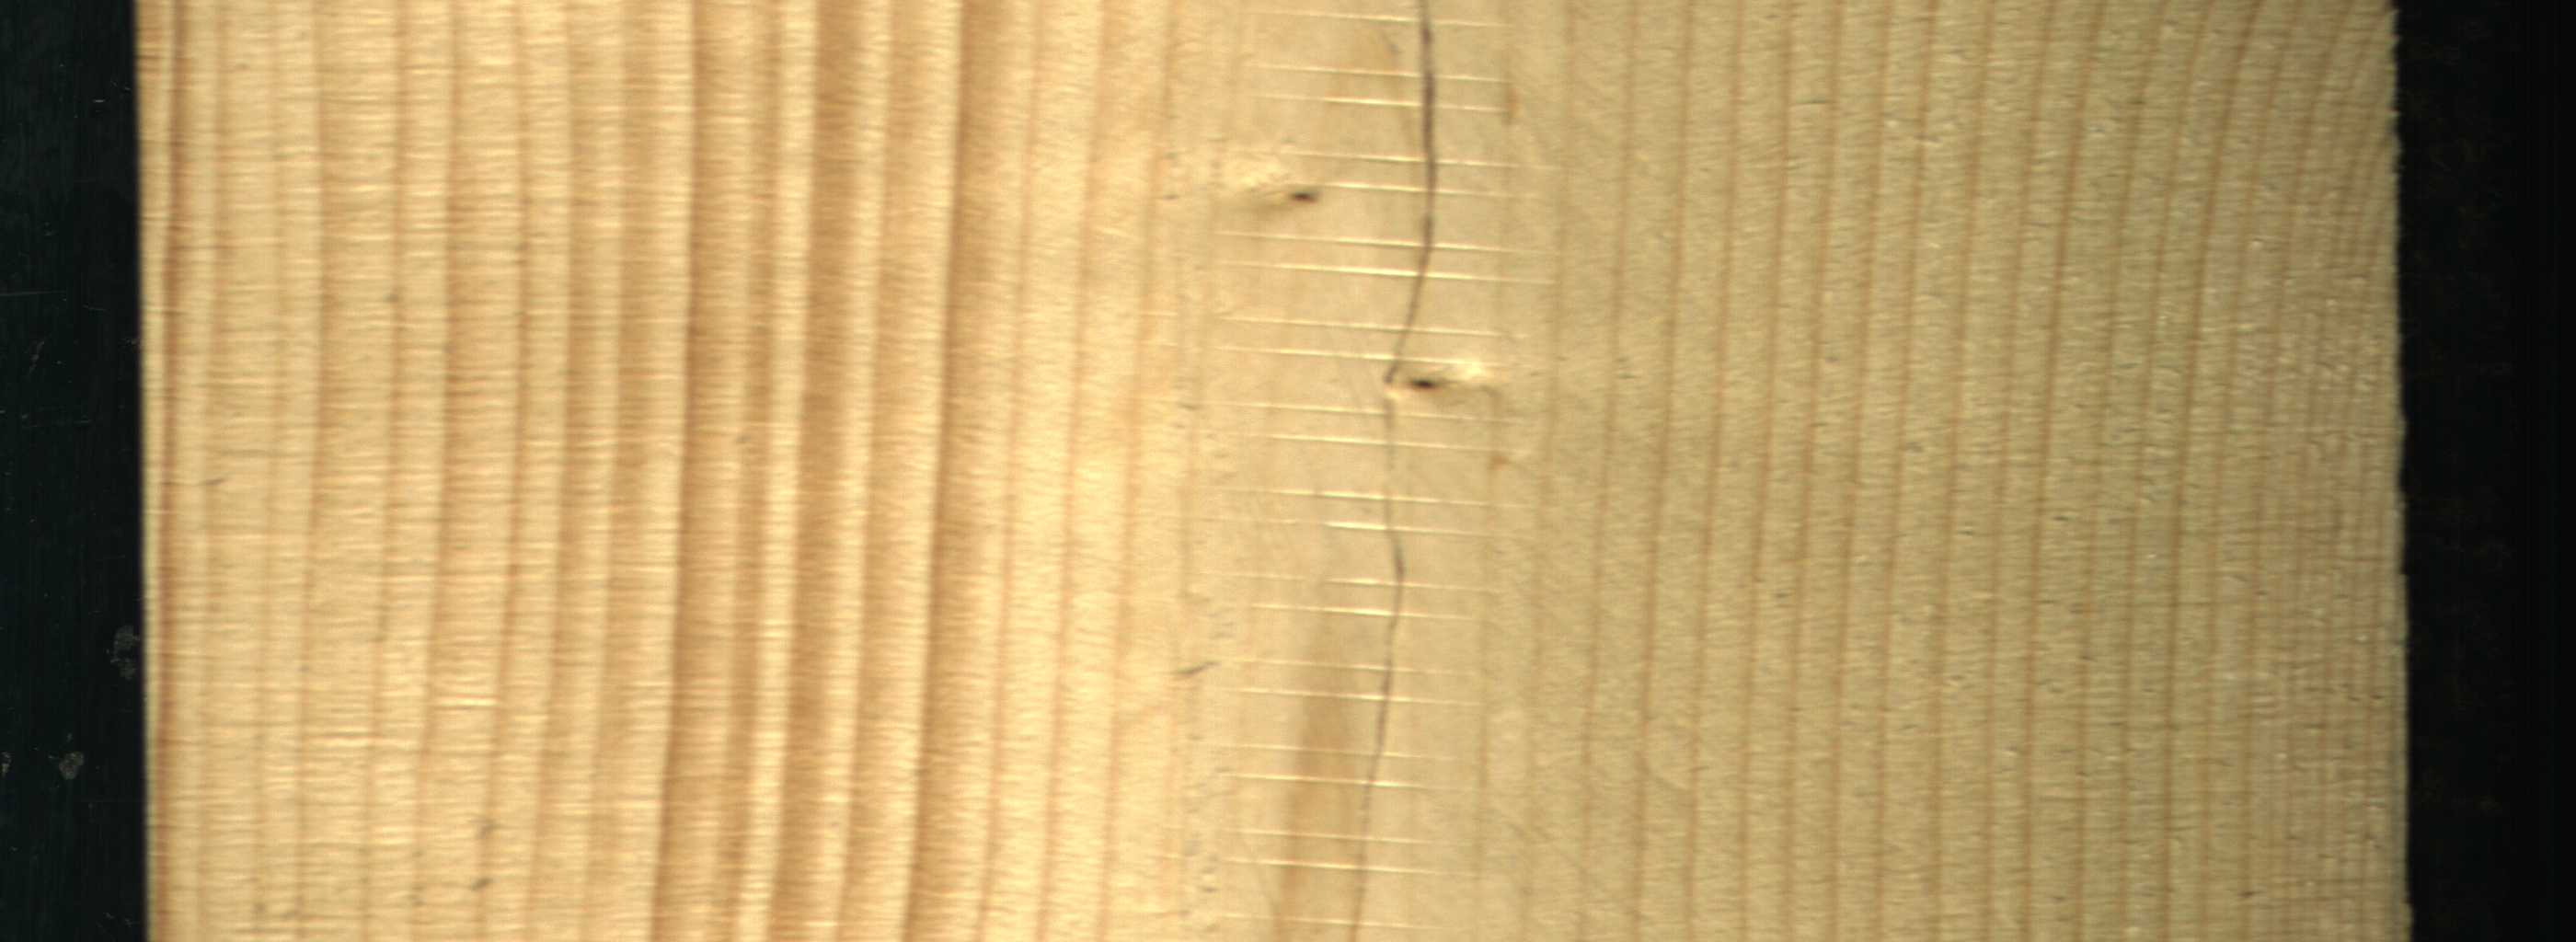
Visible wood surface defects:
Crack